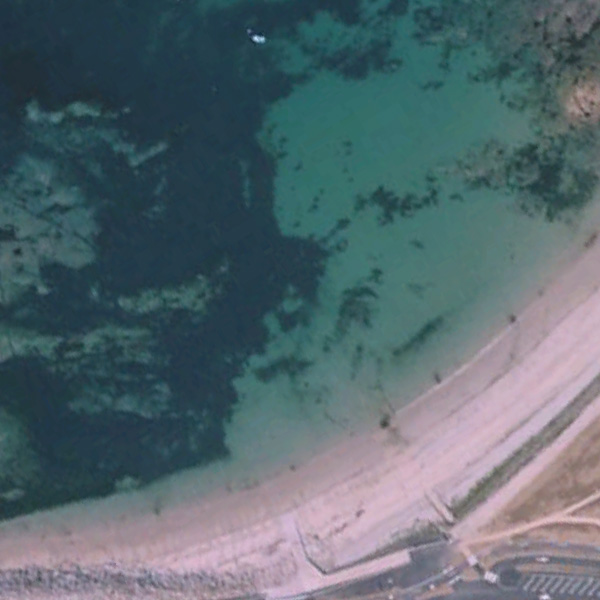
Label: Beach